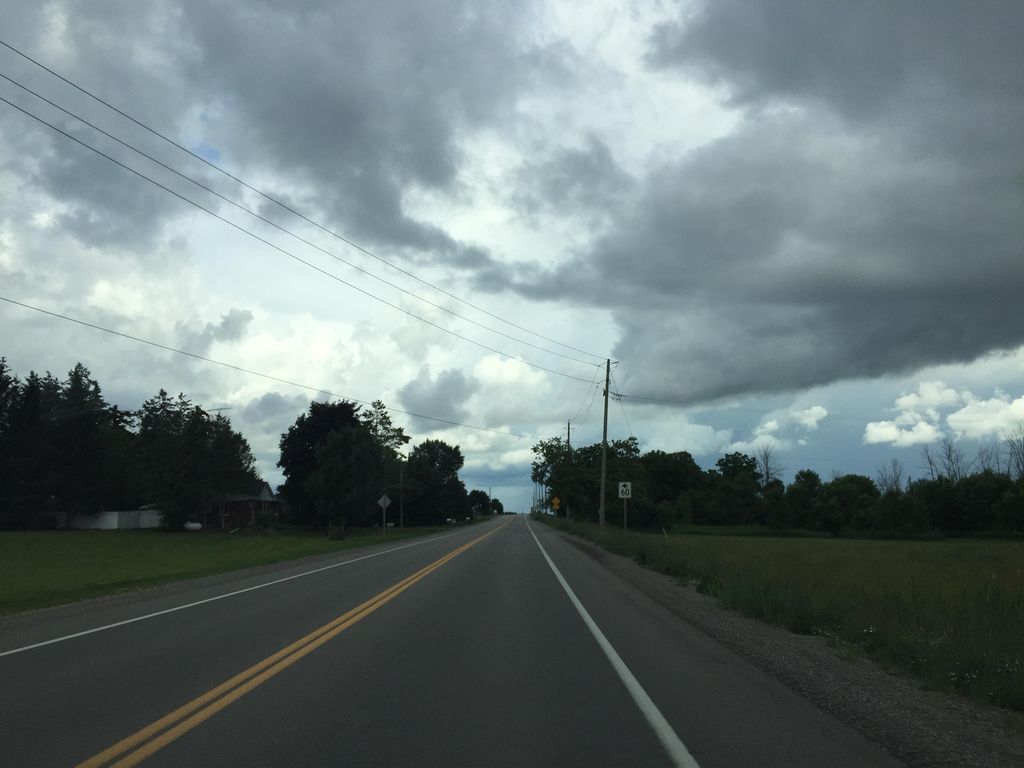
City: kitchener-waterloo